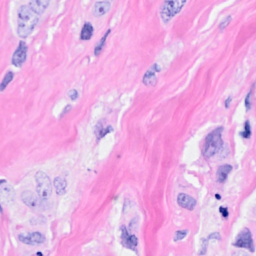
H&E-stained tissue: Breast